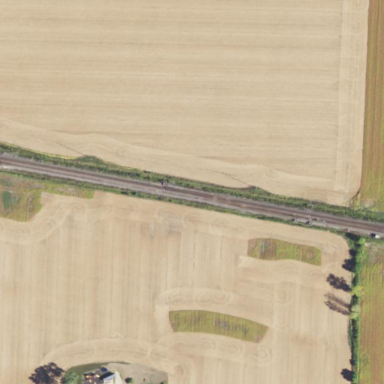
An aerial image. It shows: Railway area.